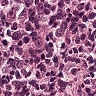
Metastatic tissue present: yes